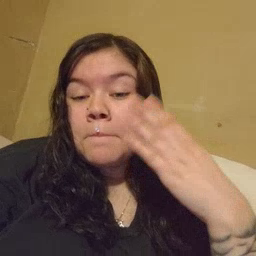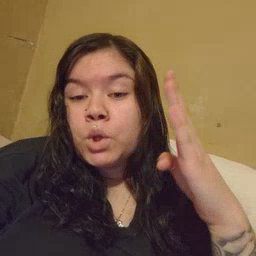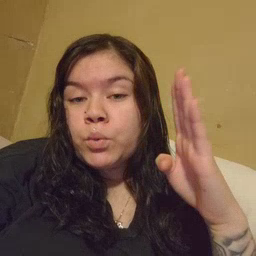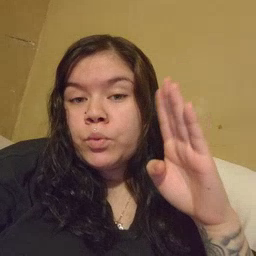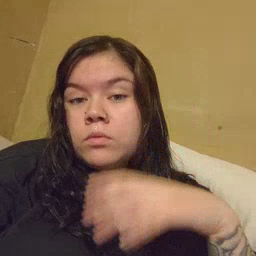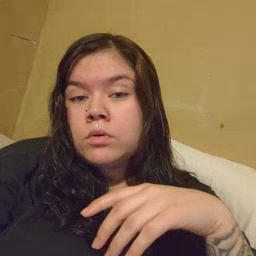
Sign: blue